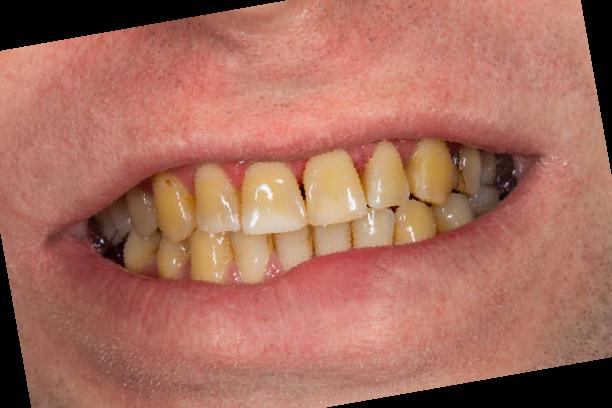
Condition: Calculus